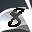
Label: 8